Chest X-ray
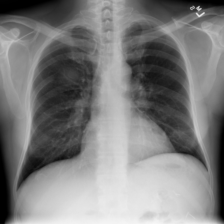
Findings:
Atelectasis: negative
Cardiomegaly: negative
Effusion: negative
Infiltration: negative
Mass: negative
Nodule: positive
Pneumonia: negative
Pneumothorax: negative
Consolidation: negative
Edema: negative
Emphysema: negative
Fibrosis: negative
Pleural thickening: negative
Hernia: negative